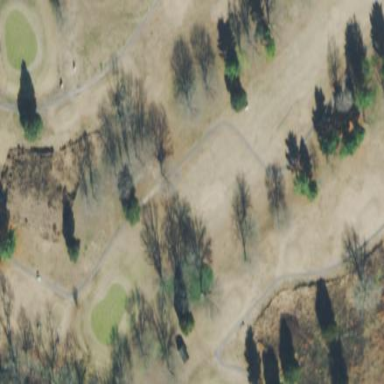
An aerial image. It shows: Scenic golf fairway.